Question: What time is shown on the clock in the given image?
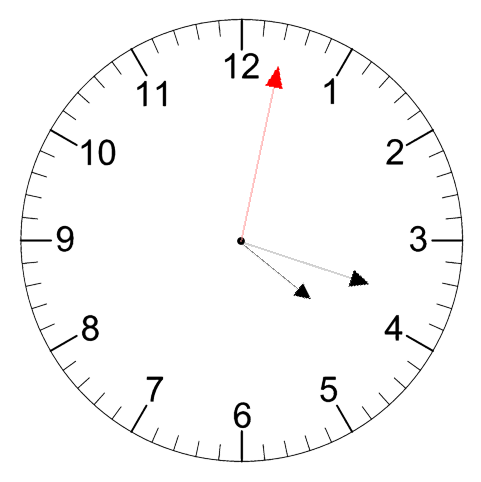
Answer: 04:18:02